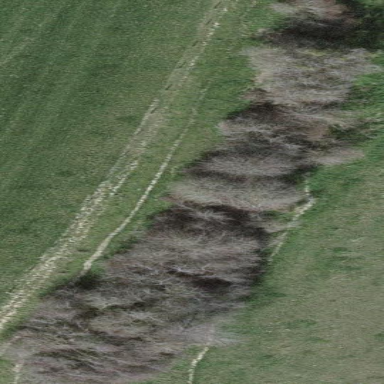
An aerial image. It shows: Patch of scrub vegetation.